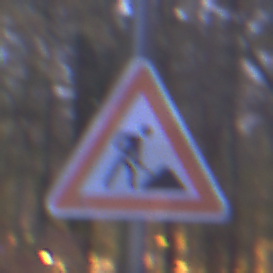
Verkehrszeichen: Arbeitsstelle
Umgebung: Outdoor, Suburban
Tageszeit: Night
Wetter: PartlyCloudy
Licht: Artificial
Jahreszeit: NotSpecified
Kontrast: LowContrast